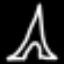
Label: The Eiffel Tower